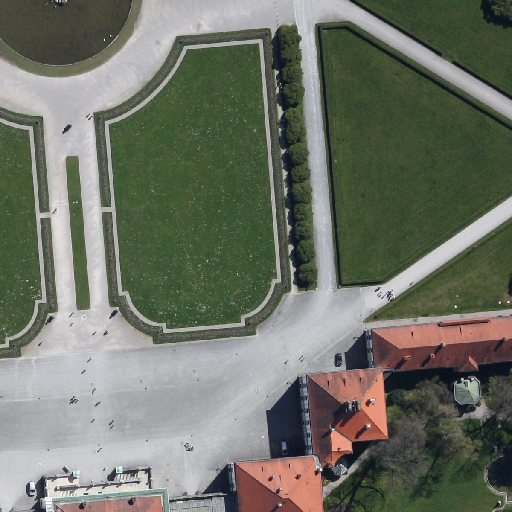
Referring expression: light-duty vehicle